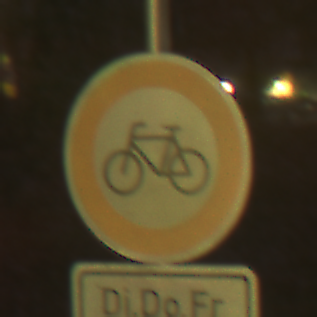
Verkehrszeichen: VerbotRadverkehr
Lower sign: ZeitangabenMitBeschraenkungAufWochentage3
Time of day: Night
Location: Outdoor (Suburban)
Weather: Clear
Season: NotSpecified
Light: Artificial